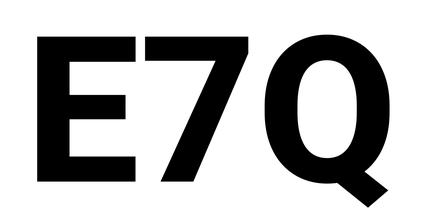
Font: Roboto_ExtraBold